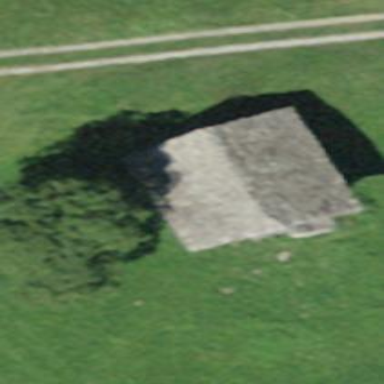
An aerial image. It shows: Shed building.